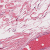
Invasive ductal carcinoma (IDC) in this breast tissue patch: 0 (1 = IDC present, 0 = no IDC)